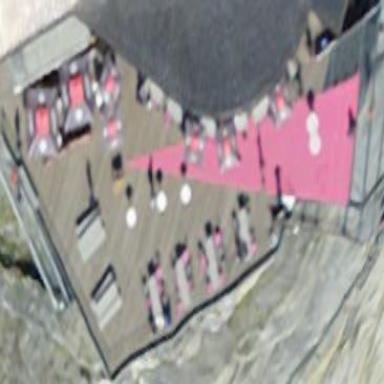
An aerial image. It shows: Outdoor seating area for leisure land.